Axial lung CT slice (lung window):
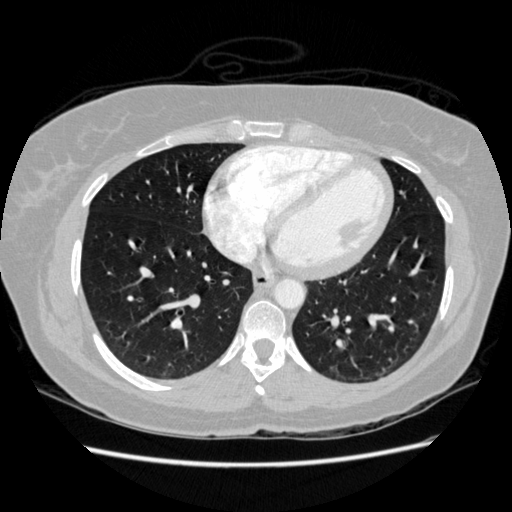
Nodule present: no